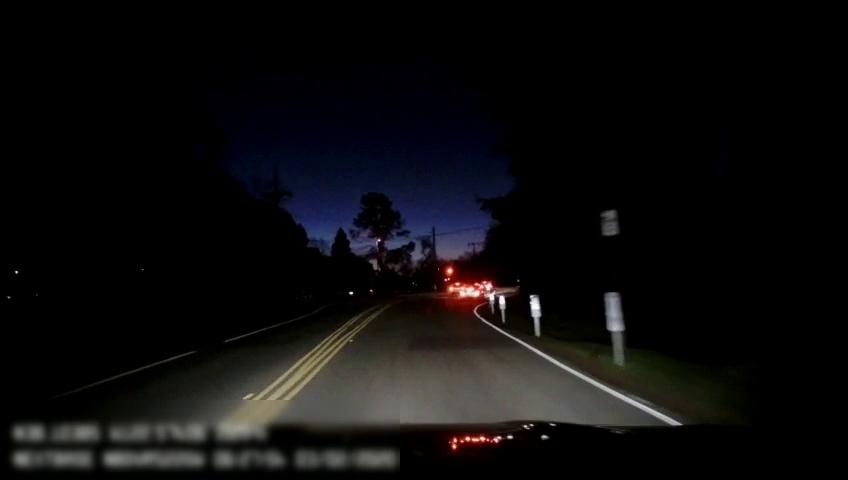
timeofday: Night
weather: Cloudy
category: Drivable Space
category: Vehicles | Car
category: Vehicles | SUV
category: Vehicles | SUV
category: Lanes | Opposite Lane
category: Lanes | Current Lane
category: Lanes | Current Lane
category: Lanes | Opposite Lane